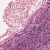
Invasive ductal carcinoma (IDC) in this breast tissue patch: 0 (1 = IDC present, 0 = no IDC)